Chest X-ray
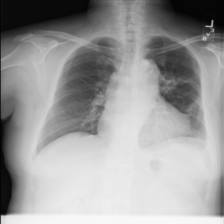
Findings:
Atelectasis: negative
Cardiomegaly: negative
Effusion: negative
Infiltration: negative
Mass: negative
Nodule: negative
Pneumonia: negative
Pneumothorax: negative
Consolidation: negative
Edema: negative
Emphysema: negative
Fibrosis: negative
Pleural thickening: negative
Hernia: negative